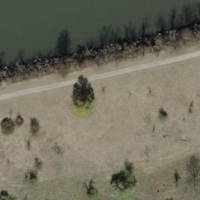
EUNIS habitat code: 24
Species observed at this site:
Lycaena phlaeas
Autographa gamma
Vanessa cardui
Colias croceus
Hirundo rustica
Apatura ilia
Sympetrum fonscolombii
Sympetrum striolatum